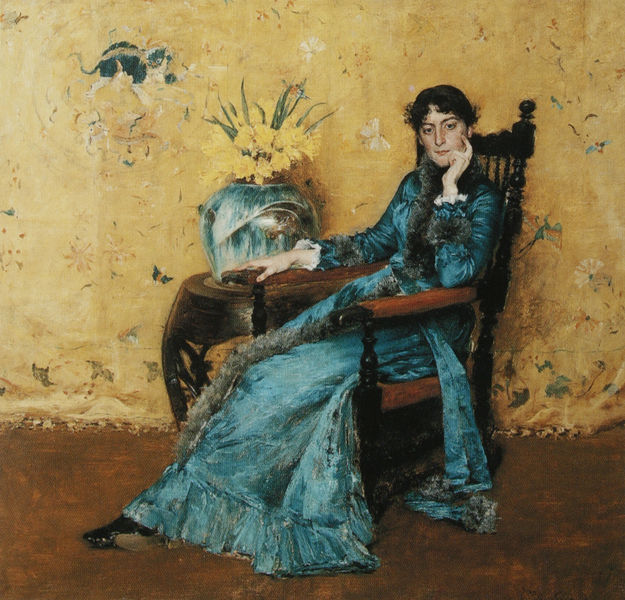
Titel: Portrait of Miss Dora Wheeler
Künstler: William Merrit Chase
Standort: Cleveland (OH)
Institution: Cleveland Museum of Art
Schlagwörter: blau, blätter, dunkel, fuß, hand, kopf, gelb, grün, ocker, sitzen, blume, blumen, braun, finger, frau, haar, hintergrund, holz, kleid, mund, nase, schwarz, stuhl, tisch, türkis, blick, blüte, blüten, hund, muster, ornament, schleife, jung, wand, augen, falten, gesicht, pelz, bildnis, hände, portrait, porträt, rückenlehne, vorhang, boden, land, fransen, haare, pose, sessel, sitzend, saum, kinn, kontrast, lippe, lippen, locken, schön, seide, rund, vase, fell, schärpe, armlehne, komplementär, blumenvase, lehne, schuhe, polster, tapete, monet, stuhllehne, strauss, nachdenklich, rüschen, aufstützen, stola, blumenstrauss, blütenblätter, gemustert, stile, fussboden, denken, lehnstuhl, stengel, schuh, lilie, schmetterling, fisch, armlehnen, geblümt, schaukelstuhl, besatz, usa, schmetterlinge, lilien, fische, komplementärkontrast, shuhe, narzissen, petrol, fisur, gelockt, btaun, absath